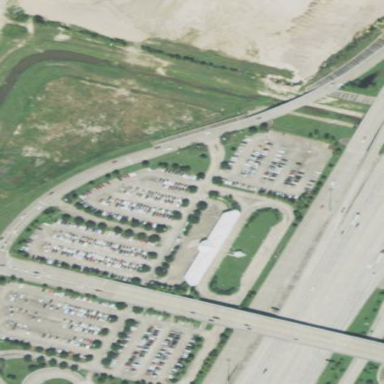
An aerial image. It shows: Parking lot with park and ride facilities.